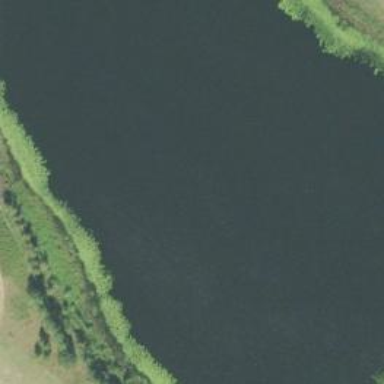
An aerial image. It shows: Beautiful lake surrounded by nature.